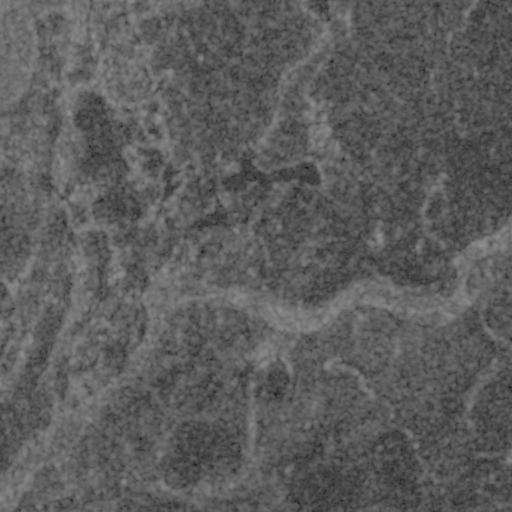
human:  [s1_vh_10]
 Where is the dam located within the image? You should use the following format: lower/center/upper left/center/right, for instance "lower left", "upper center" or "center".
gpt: The dam is located in the center of the image.
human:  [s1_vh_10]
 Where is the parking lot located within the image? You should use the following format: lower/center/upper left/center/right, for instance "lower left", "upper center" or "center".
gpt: The parking lot is located in the center left of the image.
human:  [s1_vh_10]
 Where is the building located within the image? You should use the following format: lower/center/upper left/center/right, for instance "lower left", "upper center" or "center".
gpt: The building is located in the upper left of the image.
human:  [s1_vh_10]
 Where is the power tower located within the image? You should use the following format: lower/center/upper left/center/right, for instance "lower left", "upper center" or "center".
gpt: There is no power tower in the image.

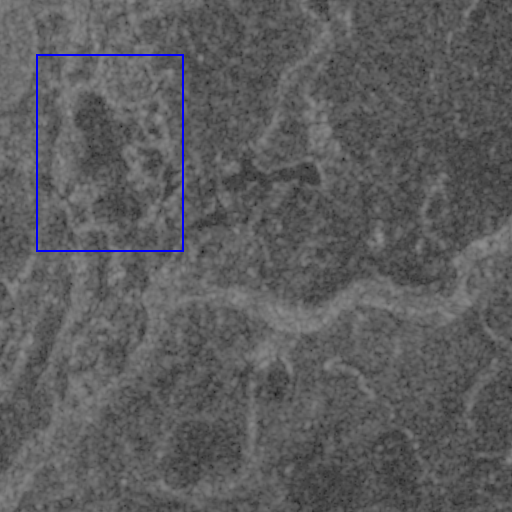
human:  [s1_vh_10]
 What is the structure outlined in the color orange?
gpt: There is no orange outline.
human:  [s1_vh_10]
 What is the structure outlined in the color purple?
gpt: There is no structure outlined in purple.